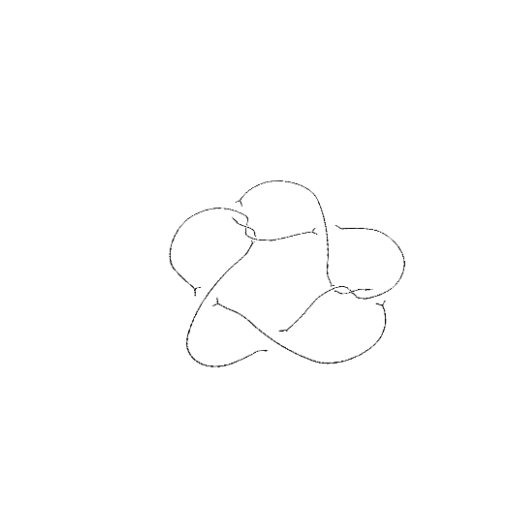
Crossing number: 9